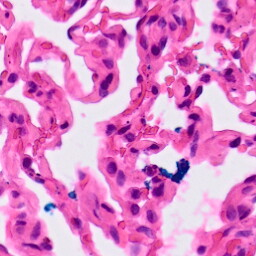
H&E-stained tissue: Lung